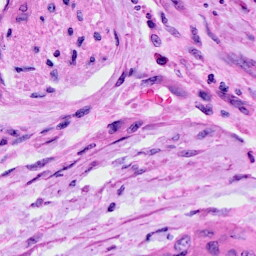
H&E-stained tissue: Cervix